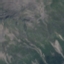
Land use / land cover class: HerbaceousVegetation